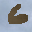
Label: 6